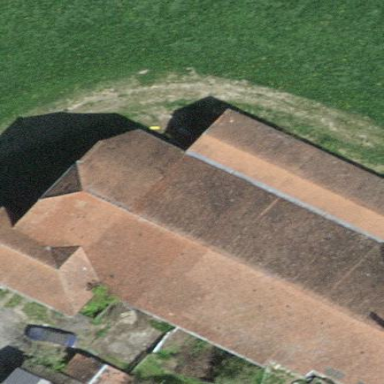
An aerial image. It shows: Farm building.